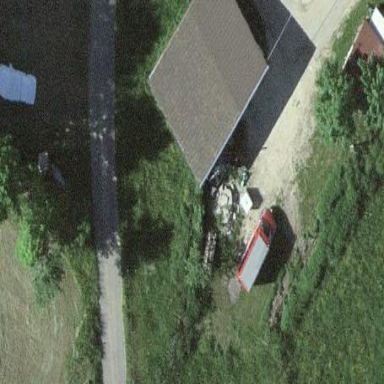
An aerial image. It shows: Garage.